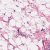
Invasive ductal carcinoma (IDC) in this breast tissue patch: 0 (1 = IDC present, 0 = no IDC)